Aerial crown-view tile of a tropical tree (Barro Colorado Island, Panama), acquired 20241014:
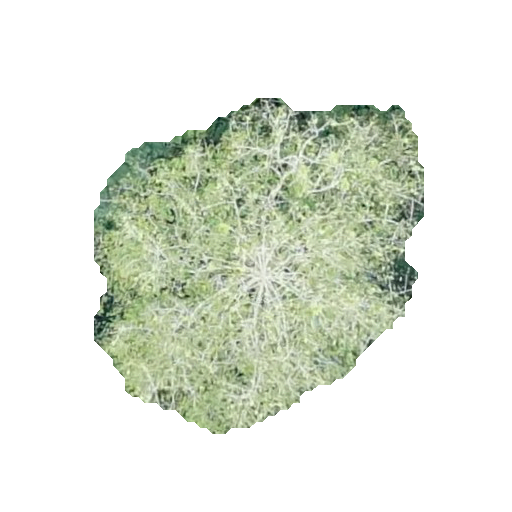
Species: Virola surinamensis
GBIF accepted scientific name: Virola surinamensis
Crown area: 129.735 m²